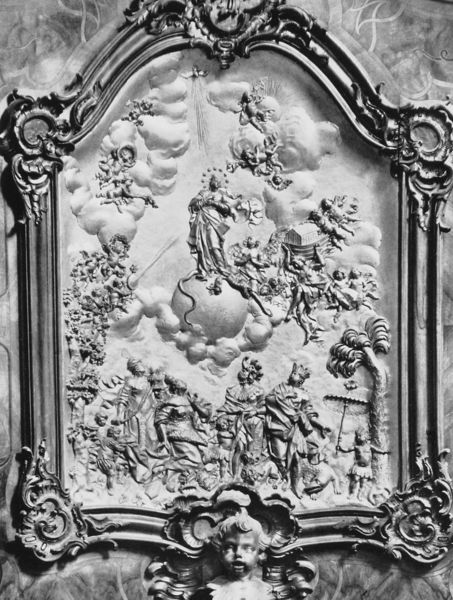
Titel: Zwiefalten, Chorgestühl mit Orgelprospekt
Künstler: Johann Joseph Christian
Standort: Zwiefalten, Abteikirche (EU - D - Schwaben)
Schlagwörter: himmel, weiß, wolken, frauen, männer, schwarz, haus, ball, rahmen, stein, sonne, kind, engel, putte, putto, relief, baby, arch, crown, king, men, people, religious, soldaten, white, black, face, gray, grey, ramen, mirror, palme, kugel, heiligenschein, angel, angels, clouds, gods, heaven, sky, stone, tree, ship, sun, trees, könige, heilig, maria, frame, army, tail, devil, cross, photo, plaster, sculpture, statue, wings, himmelfahrt, children, cherub, cherubs, planet, leaves, jesus, statues, god, christ, fresco, junge, releif, bronze, globe, zeus, palm tree, erdball, border, angle, vines, snake, earth, babies, halo, infant, orb, marmor, verzierung, schirm, olympus, ark, mold, jung, stein+, renisance, kine, the heaven, üsoldaten